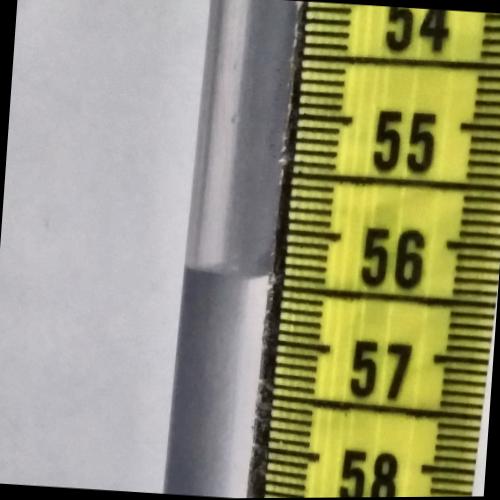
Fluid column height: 56.4 cm